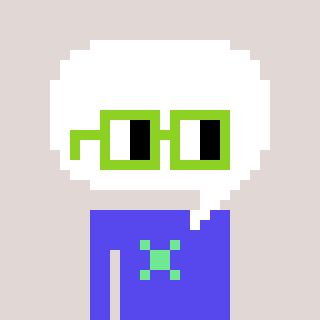
a pixel art character with square light green glasses, a speech bubble-shaped head and a computerblue-colored body on a warm background